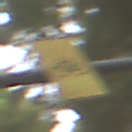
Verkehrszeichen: RadverkehrOhnePfeilsymbol
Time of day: MorningAfternoon
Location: Outdoor (Nature)
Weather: Overcast
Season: Winter
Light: Natural